Question:
As you can see, when the range axis is spanning over a large area, and the ticklabels are too close together, they start overlapping. I would like to implement some kind of logic to detect if they are overlapping, and if so, just show a preferred one (or as many as will fit). I am a bit unsure of how to accomplish this, however.
The logic would be something like this:
1. Prioritize each label after importance
2. Get hold of the Java2d coordinates of each tick label (x,y,width,height)
3. If the area of a label is overlapping with another, just show the most important one
But which methods are available to do this? From the API docs I bought I found this method
'''
public double valueToJava2D(double value, Rectangle2D area, RectangleEdge edge);
'''
But what is this area and edge I need to supply the function with? And how would I get a hold of the width and height if a ticklabel? And is this the right way to go about it, or is there a better way that will lead to success?
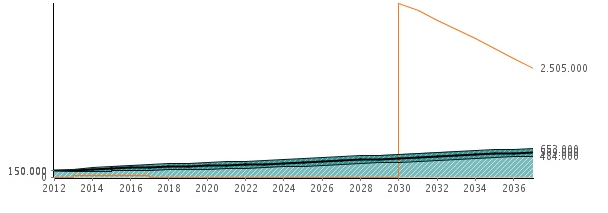
Answer: I posted the question on the JFree forums (as trashgod found) and got a few nice hints <URL>. The final code I posted there that solved my problem was as follows:
'''
@SuppressWarnings({"RawUseOfParameterizedType", "serial"})
private static class CustomTickMarkNumberAxis extends NumberAxis {
private double[] customTicksSortedOnImportance;
/**
* A list ticks sorted after importance. In case of overlapping,
* a higher ranked tick will trump a lower ranked tick, thus <i>not showing</i>
* the lower ranked (overlapping) tick.
* Other lower ranked ticks might still be shown, if they are not overlapping
*/
public CustomTickMarkNumberAxis(double[] customTicksSortedOnImportance) {
this.customTicksSortedOnImportance = customTicksSortedOnImportance;
}
protected List<NumberTick> refreshTicksVertical(Graphics2D g2, Rectangle2D dataArea, RectangleEdge edge) {
List<NumberTick> result = new java.util.ArrayList<NumberTick>();
//(... snip ...)
Area tickLabelArea = new Area(); /** Used for overlap detection */
for (int i = 0; i < customTicksSortedOnImportance.length; i++) {
// The next lines of code are different from NumberAxis
double currentTickValue = customTicksSortedOnImportance[i];
currentTickValue = NumberUtil.round(currentTickValue, precision);
//(... snip ...)
/* Overlapping logic here */
NumberTick numberTick = new NumberTick(currentTickValue, tickLabel, anchor, rotationAnchor, angle);
Rectangle2D labelBounds = getTickBounds(numberTick, g2);
double java2dValue = valueToJava2D(currentTickValue, g2.getClipBounds(), edge);
labelBounds.setRect(labelBounds.getX(), java2dValue, labelBounds.getWidth(), labelBounds.getHeight());
if (!tickLabelIsOverlapping(tickLabelArea, labelBounds)) {
result.add(numberTick);
tickLabelArea.add(new Area(labelBounds));
}
//(... snip ...)
}
return result;
}
private boolean tickLabelIsOverlapping(Area area, Rectangle2D rectangle) {
return area.intersects(rectangle);
}
private Rectangle2D getTickBounds(NumberTick numberTick, Graphics2D g2) {
FontMetrics fm = g2.getFontMetrics(getTickLabelFont());
return TextUtilities.getTextBounds(numberTick.getText(), g2, fm);
}
}
'''